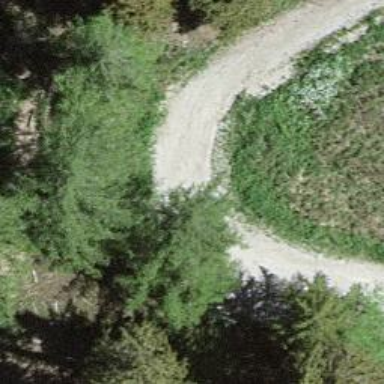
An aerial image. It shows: Compacted grade3 track.